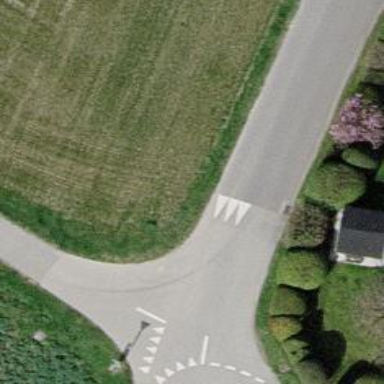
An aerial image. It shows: Traffic hump for calming the traffic.